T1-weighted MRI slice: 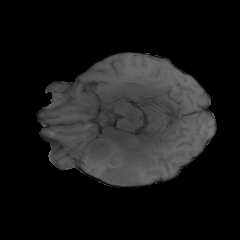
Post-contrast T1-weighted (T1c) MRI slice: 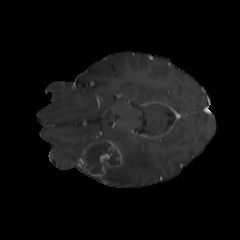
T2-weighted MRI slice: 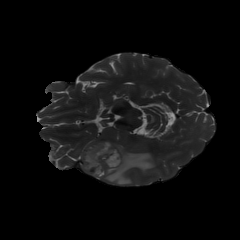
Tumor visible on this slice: yes